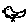
Label: bird